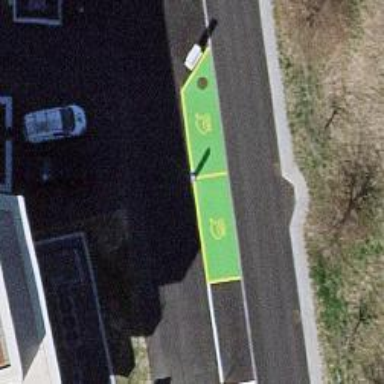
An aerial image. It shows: Charging station.